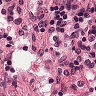
Metastatic tissue present: no